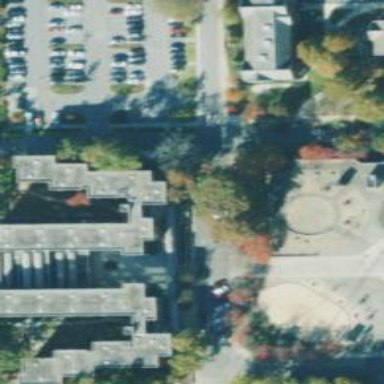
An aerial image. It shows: Dormitory building identified as Residence Halls.